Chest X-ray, PA view. Patient: 60 years old, sex M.
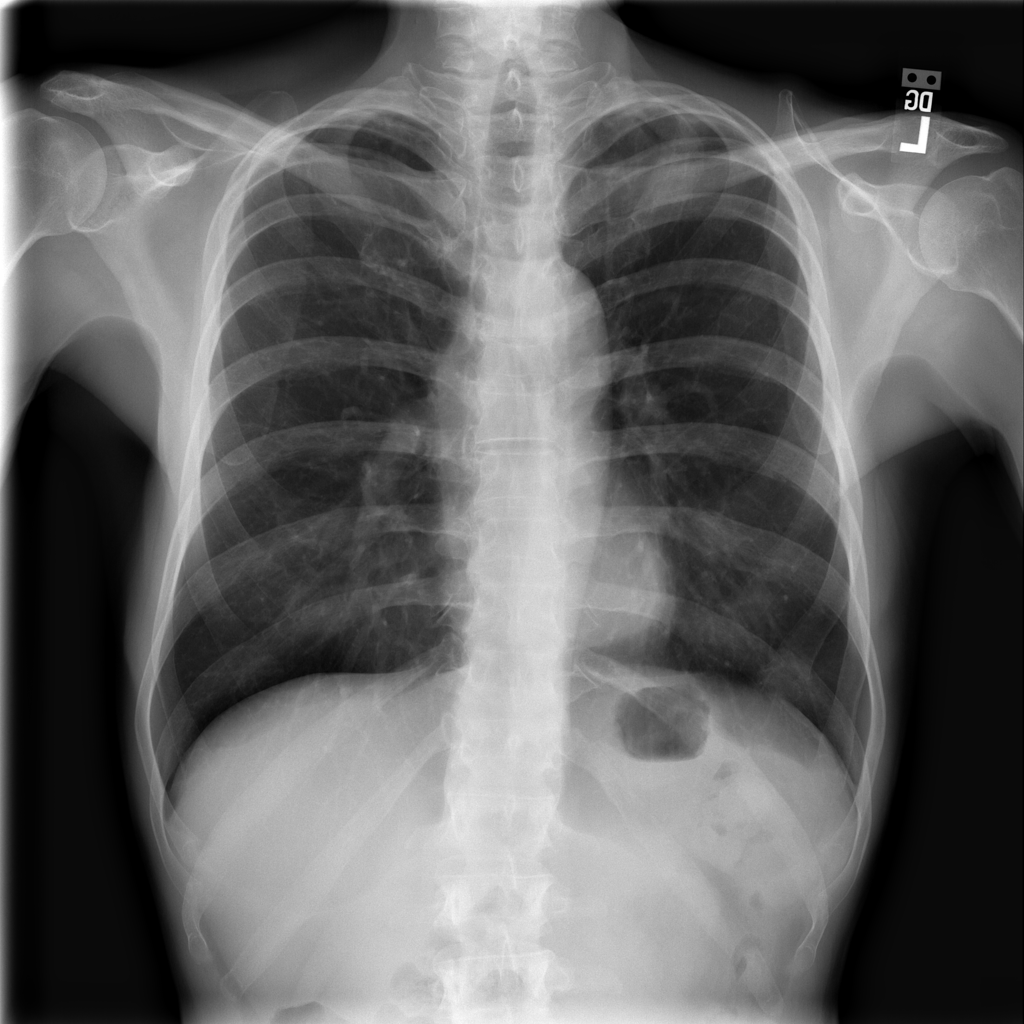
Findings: No Finding